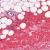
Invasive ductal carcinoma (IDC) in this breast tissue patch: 0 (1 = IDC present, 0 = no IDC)